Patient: sex M, age 52
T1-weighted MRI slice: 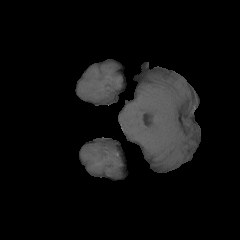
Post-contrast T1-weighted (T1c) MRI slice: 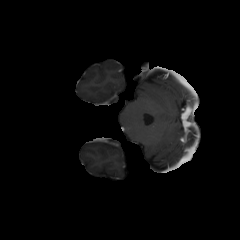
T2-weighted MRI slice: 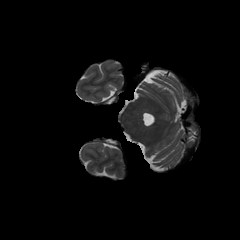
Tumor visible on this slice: no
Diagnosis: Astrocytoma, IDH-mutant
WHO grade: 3